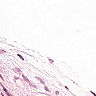
Metastatic tissue present: no